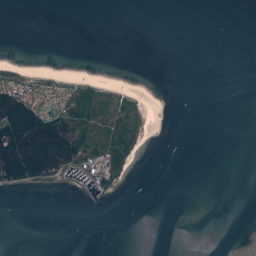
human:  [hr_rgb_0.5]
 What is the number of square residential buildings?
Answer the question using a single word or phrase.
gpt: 0

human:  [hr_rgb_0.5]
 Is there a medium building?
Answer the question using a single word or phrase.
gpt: yes

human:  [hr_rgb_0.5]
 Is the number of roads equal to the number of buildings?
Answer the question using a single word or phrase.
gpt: no

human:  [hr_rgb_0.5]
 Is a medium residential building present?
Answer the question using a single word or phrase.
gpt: yes

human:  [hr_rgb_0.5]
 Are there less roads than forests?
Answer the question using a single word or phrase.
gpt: no

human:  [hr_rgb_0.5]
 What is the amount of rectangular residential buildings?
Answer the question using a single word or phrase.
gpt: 30

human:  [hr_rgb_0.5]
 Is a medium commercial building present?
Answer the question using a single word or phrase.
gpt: no

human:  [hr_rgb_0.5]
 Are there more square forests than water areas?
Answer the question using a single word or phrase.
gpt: no

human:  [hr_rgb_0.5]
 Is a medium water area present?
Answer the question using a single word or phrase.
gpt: no

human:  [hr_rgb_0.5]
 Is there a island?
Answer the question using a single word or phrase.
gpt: yes

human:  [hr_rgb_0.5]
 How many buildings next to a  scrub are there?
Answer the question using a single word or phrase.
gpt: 98

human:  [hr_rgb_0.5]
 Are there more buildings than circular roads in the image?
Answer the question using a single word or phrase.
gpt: yes

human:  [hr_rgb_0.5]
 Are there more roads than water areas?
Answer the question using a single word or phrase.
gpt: yes

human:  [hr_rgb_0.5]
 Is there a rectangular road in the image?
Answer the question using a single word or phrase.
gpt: no

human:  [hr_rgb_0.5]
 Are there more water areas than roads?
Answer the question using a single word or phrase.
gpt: no

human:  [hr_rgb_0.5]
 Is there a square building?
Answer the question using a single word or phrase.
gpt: no

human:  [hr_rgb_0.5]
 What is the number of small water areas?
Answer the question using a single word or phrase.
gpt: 4

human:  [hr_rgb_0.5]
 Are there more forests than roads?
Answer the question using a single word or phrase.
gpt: no

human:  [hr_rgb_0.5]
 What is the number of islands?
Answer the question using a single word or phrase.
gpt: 2

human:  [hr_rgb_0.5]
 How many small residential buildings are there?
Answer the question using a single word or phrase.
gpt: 45

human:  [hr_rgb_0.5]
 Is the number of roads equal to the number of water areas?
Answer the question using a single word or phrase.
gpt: no

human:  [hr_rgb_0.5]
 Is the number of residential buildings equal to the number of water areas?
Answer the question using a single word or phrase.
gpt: no

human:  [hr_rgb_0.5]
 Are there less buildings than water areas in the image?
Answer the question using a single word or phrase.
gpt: no

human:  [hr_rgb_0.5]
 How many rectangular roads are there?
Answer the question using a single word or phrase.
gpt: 0

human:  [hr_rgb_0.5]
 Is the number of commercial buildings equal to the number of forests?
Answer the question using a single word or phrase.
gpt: no

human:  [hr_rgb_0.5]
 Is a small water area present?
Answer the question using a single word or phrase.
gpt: yes

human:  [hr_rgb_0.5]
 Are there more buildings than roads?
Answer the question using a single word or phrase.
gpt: yes

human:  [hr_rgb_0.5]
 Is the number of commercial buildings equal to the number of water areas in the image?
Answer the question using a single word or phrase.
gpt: no

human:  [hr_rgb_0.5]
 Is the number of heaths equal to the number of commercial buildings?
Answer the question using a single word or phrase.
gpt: no

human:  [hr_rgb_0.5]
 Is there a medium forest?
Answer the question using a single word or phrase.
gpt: yes

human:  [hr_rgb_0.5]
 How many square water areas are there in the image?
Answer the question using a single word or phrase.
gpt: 1

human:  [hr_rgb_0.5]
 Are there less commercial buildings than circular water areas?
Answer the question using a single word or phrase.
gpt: no

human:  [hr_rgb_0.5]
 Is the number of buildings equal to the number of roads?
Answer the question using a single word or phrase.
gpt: no

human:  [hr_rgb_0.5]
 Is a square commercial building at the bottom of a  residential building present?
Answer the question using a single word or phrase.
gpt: no

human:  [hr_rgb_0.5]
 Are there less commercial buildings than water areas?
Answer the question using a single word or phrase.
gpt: no

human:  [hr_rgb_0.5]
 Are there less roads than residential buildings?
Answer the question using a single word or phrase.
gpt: no